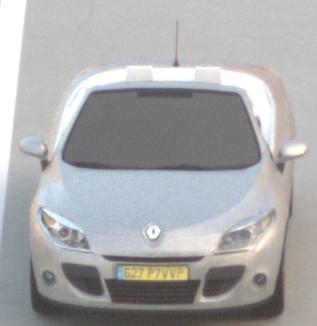
Make: Renault
Model: Mégane Coupé-Cabriolet 1.6 16V 110
Detailed model: Mégane (III) Coupé-Cabriolet
Model produced from: 2010/06
Model produced until: 2013/03
Doors: 2
Color: white
Road condition: dry road
Daytime: sunrise or sunset
Contrast: low contrast